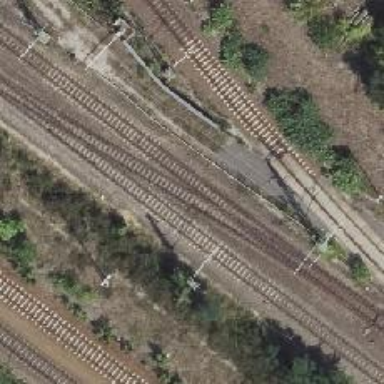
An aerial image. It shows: Rail siding with electrified contact lines.